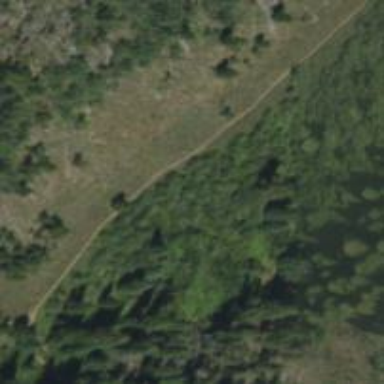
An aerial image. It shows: Path with excellent visibility for trail.